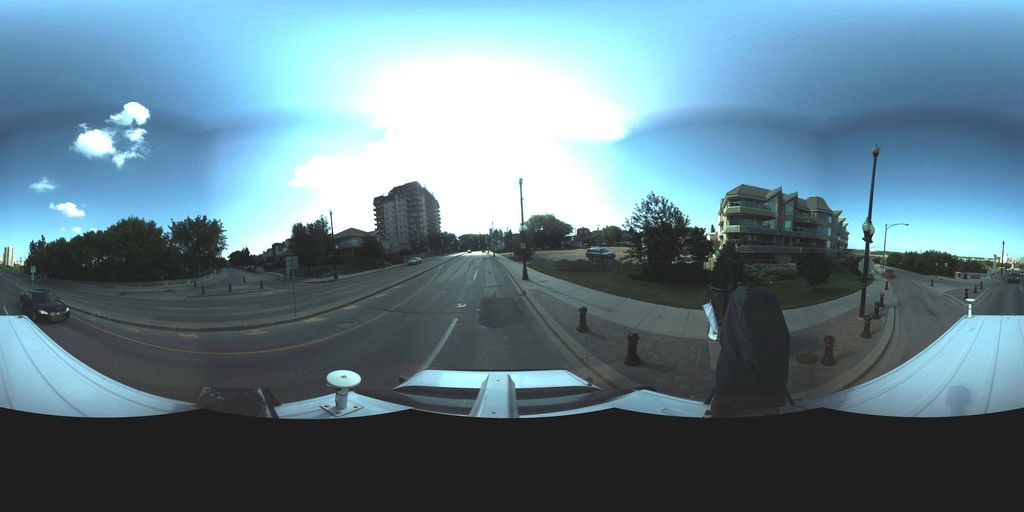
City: saskatoon